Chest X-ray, AP view. Patient: 15 years old, sex M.
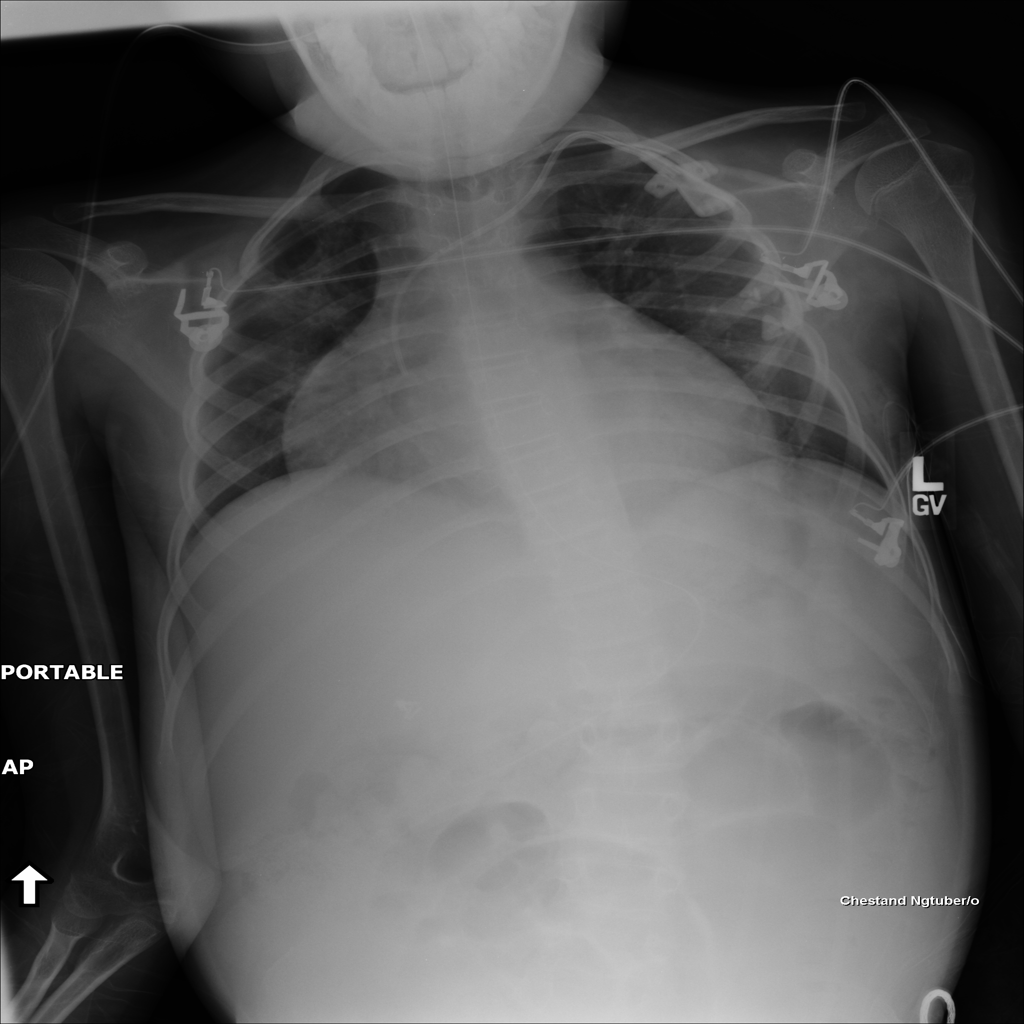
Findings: Infiltration